Question: I placed a text file named Linecount2.txt in hdfs and built a simple rdd to count the number of lines using spark.
'''
val lines = sc.textFile("user/root/hdpcd/Linecount2.txt")
lines.count()
'''
This works.
But when I tried using the same text file with the aforementioned path, I receive the error:
'''
"org.apache.hadoop.mapred.InvalidInputException: Input path does not exist:"
'''
When I looked into that path, I could see a folder was created 'Linecount.txt'.Hence the path for the file is now
'''
("user/root/hdpcd/Linecount2.txt/Linecount2.txt")
'''
Then, after defining the path I was able to run it successfully.
The third time I tried this, I got the same error because input path doesn't exist.
When I went through the path,

Why does this happen?
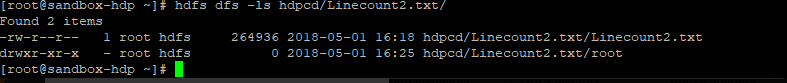
Answer: There is a difference between putting an HDFS file at 'user/root/hdpcd/Linecount2.txt' compared to '/user/root/hdpcd/Linecount2.txt', (or, more simply 'hdpcd/Linecount2.txt', when you already are the root user)
The leading slash is very important if you want to place a file in an absolute directory other than your current user account, otherwise, that's the default.
You've not given your hdfs put command, but the issue here is simply the difference between the absolute and relative paths. And it's not Spark specifically that's the issue
Also, 'hdfs put' will say that a file already exists if you try to place it in the same location, so the fact you were able to upload twice should be an indication that your path was incorrect